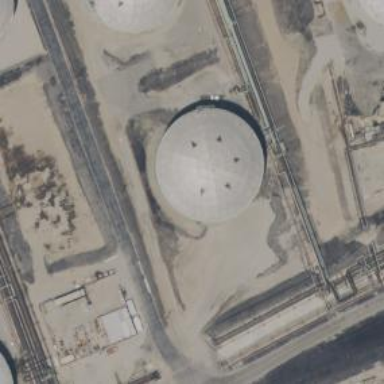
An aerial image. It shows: Building with storage tank.